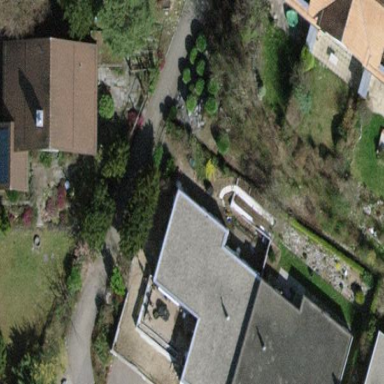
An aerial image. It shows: Terrace building.